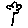
Label: flower